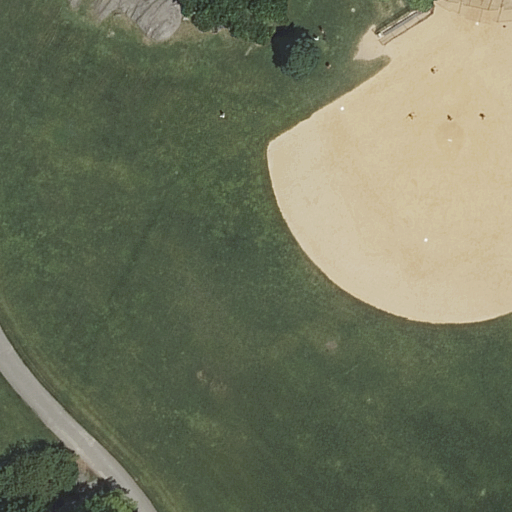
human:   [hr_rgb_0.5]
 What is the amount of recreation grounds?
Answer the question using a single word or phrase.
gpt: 1

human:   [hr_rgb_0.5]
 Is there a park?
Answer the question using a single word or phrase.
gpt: yes

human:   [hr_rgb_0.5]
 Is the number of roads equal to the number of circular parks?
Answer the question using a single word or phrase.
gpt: no

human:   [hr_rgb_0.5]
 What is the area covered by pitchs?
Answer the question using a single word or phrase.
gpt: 2265m2

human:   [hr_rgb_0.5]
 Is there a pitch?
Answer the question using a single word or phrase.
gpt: yes

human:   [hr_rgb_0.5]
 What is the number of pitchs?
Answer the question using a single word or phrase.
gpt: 1

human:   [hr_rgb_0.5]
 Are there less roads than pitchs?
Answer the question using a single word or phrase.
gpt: no

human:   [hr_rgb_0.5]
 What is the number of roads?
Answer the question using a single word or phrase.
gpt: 1

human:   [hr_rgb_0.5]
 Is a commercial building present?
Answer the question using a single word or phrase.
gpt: no

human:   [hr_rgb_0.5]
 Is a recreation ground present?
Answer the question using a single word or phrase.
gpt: yes

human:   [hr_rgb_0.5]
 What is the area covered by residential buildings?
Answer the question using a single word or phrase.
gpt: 0m2

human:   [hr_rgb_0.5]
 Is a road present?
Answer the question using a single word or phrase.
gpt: yes

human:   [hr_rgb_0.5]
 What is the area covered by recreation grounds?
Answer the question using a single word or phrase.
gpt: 3774m2

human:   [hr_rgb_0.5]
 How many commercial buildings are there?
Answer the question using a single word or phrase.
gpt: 0

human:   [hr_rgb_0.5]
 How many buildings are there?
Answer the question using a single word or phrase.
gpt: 0

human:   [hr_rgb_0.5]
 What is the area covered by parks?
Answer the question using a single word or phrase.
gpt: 10633m2

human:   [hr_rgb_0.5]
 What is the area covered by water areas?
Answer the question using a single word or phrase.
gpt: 0m2

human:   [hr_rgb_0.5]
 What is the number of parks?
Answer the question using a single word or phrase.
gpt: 1

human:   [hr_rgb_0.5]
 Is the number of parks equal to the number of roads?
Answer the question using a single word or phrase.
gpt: yes

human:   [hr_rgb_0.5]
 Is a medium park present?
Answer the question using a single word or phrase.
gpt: no

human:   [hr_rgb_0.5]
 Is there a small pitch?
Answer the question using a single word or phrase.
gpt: no

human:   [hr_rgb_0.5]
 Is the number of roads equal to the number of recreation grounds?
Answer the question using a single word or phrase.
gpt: yes

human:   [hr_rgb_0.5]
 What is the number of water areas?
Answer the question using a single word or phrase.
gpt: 0

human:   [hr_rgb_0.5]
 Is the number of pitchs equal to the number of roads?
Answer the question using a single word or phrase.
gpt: yes

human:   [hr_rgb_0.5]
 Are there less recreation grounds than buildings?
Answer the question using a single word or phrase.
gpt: no

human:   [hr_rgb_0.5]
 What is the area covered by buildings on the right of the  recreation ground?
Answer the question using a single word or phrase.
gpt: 0m2

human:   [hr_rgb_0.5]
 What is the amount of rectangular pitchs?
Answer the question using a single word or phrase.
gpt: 0

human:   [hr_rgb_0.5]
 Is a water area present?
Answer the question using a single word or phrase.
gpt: no

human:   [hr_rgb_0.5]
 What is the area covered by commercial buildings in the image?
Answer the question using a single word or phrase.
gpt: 0m2

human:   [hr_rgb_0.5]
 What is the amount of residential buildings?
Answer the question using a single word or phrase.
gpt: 0

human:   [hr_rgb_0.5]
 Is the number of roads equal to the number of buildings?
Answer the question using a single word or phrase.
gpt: no

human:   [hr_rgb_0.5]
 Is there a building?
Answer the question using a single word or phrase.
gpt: no

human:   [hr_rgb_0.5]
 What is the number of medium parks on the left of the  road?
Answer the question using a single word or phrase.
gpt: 0

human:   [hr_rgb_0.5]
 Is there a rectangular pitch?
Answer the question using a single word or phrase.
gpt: no

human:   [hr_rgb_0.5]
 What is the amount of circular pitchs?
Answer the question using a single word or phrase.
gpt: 0

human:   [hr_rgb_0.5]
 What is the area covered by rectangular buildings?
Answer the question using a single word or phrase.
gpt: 0m2

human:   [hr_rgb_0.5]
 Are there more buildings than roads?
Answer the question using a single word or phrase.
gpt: no

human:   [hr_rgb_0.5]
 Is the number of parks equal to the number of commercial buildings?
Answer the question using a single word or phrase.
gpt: no

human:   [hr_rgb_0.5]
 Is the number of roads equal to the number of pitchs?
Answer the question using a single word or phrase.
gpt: yes

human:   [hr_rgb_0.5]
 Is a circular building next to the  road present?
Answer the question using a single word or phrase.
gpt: no

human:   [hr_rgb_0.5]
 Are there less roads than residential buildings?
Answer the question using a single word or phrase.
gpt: no

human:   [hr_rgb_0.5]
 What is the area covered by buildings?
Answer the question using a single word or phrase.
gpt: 0m2

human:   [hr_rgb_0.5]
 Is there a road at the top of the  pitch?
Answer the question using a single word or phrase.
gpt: no

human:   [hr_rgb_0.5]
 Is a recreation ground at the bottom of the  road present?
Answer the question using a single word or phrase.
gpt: no

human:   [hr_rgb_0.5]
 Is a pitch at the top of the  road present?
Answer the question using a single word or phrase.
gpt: yes

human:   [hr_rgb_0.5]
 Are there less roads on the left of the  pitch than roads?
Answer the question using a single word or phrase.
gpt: no

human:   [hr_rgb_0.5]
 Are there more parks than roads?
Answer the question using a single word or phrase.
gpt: no

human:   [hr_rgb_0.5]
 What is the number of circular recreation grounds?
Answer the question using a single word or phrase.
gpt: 0

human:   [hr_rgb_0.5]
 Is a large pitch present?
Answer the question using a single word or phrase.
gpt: yes

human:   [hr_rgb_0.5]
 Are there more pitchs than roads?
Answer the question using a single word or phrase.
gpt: no

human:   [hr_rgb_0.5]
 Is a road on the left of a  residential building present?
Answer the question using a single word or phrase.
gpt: no

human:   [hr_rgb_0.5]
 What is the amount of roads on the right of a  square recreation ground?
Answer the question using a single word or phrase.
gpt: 0

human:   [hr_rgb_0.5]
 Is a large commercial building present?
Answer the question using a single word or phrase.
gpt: no

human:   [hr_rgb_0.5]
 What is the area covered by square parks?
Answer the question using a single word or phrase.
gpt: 0m2

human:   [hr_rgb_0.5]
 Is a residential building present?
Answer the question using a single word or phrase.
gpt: no

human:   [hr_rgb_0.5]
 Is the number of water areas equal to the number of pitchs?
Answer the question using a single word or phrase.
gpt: no

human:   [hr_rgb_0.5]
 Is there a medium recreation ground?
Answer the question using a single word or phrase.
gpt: no

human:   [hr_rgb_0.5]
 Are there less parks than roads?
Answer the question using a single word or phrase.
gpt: no

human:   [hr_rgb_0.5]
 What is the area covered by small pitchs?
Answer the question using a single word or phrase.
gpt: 0m2

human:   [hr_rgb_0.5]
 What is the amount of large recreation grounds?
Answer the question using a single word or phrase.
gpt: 1

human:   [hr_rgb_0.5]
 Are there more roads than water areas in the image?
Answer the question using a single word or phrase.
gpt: yes

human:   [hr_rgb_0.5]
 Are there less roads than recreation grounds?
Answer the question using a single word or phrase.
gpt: no

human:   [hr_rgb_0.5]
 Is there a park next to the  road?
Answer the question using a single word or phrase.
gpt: yes

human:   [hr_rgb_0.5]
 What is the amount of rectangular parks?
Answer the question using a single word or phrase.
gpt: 1